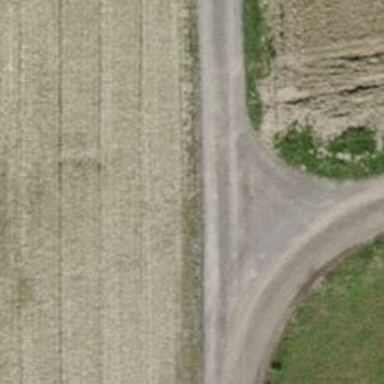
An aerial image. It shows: Track with pebblestone surface and grade 4 track type.